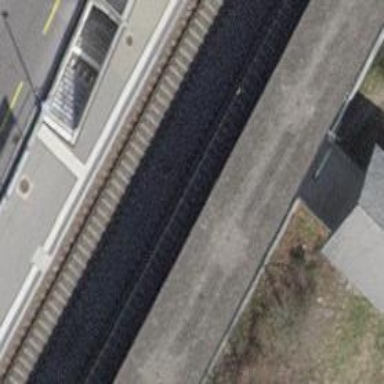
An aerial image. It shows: Railway stop with public transport stop position.